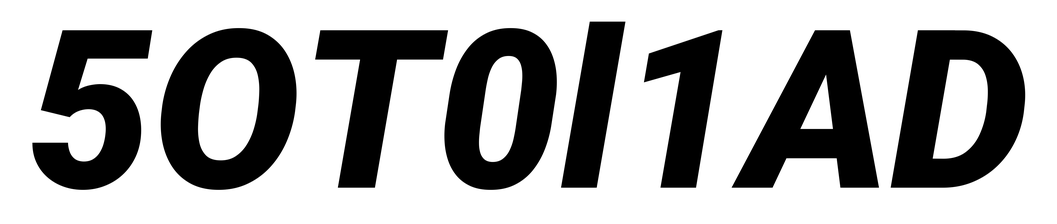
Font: Roboto-Italic_Black_Italic